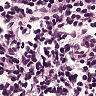
Metastatic tissue present: no